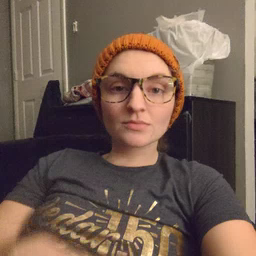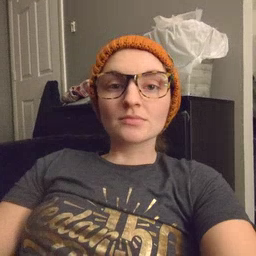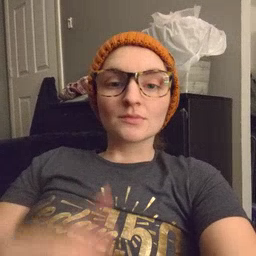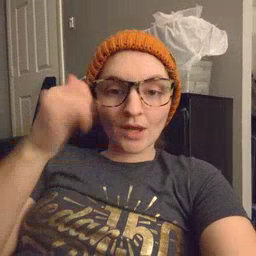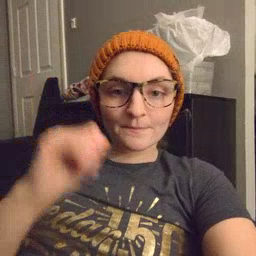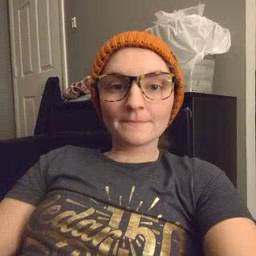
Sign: cow